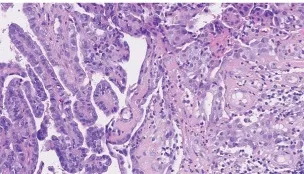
The pathology of the patient. (A) Well-differentiated thyroid papillary carcinoma at initial.
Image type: pathology (h&e)